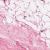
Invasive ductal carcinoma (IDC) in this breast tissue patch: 0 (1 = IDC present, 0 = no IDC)